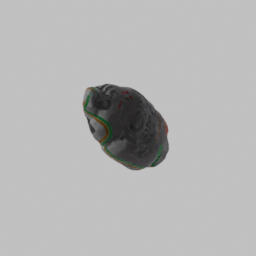
Label: nature